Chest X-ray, PA view. Patient: 85 years old, sex M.
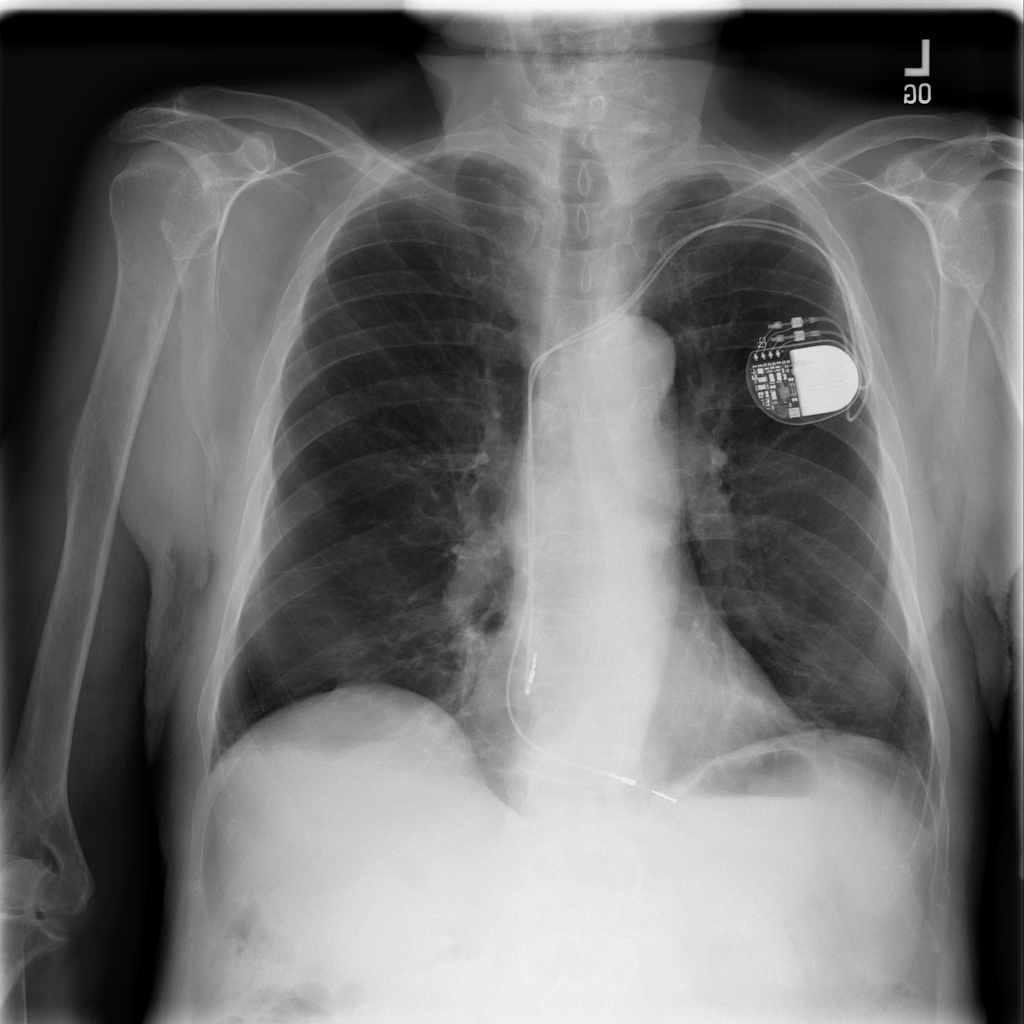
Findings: No Finding